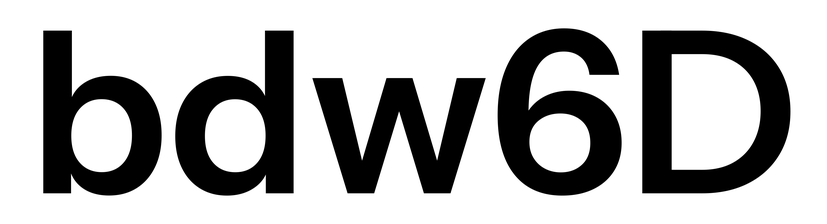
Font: InstrumentSans_SemiBold